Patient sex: M
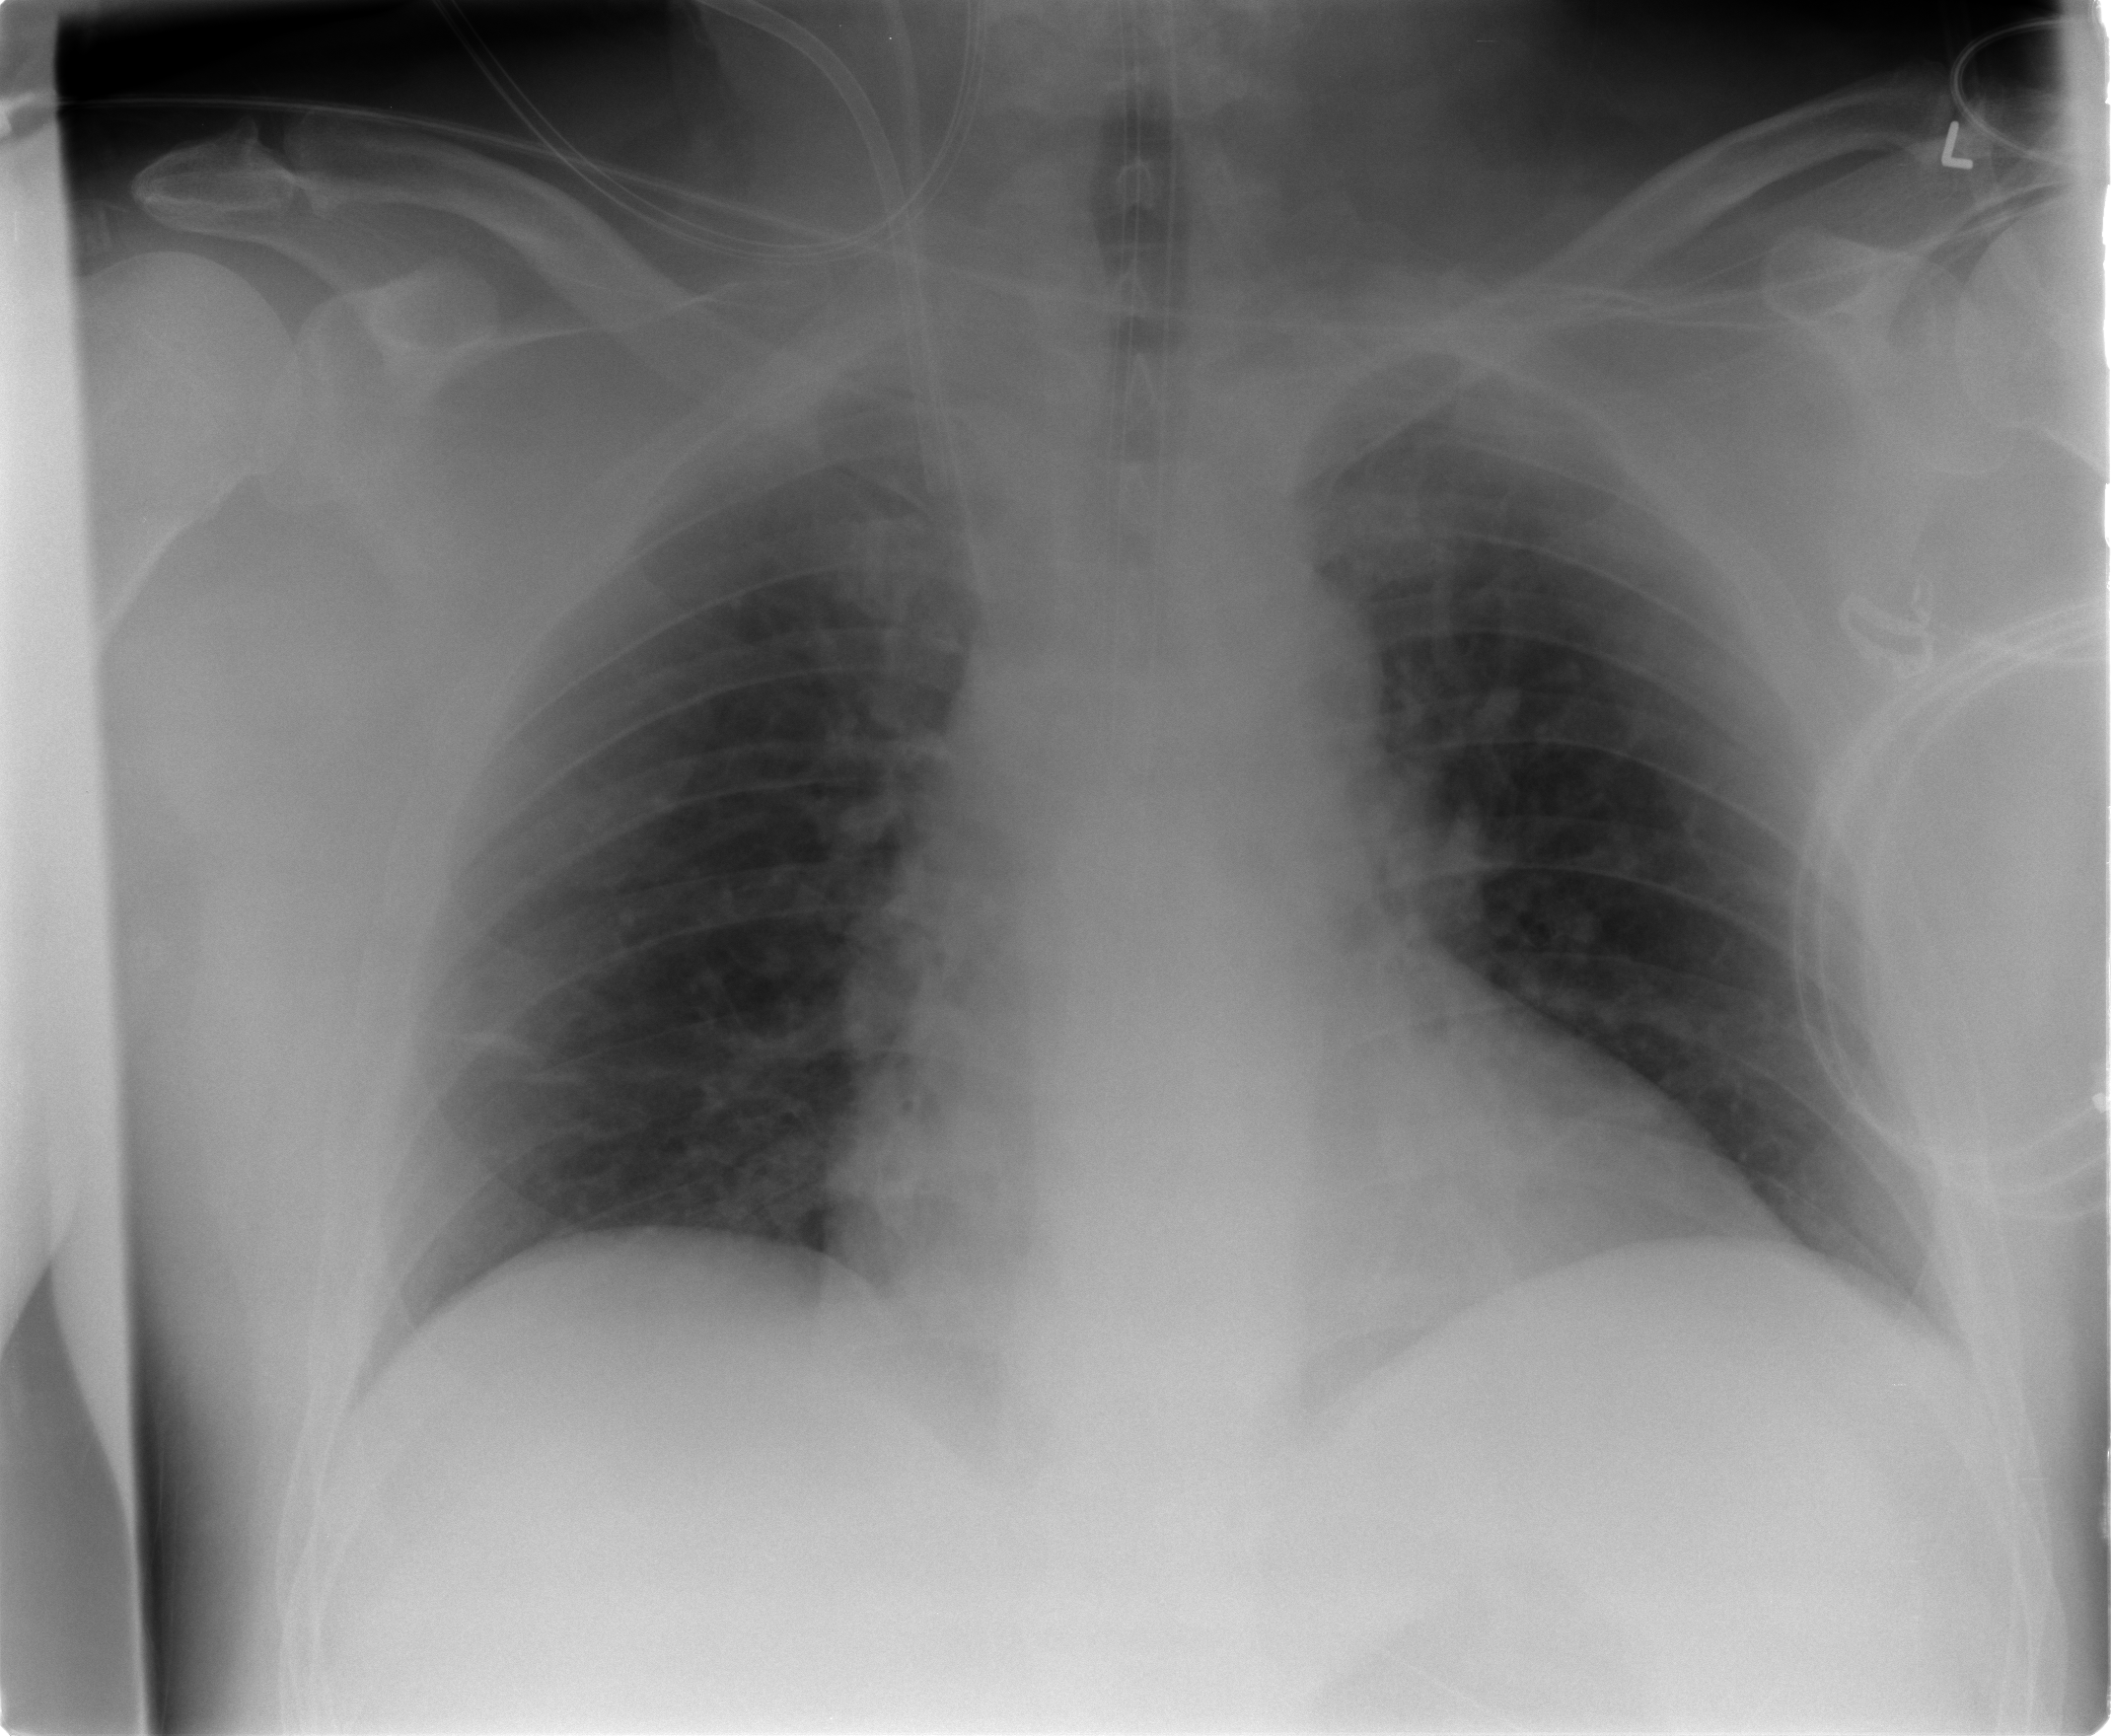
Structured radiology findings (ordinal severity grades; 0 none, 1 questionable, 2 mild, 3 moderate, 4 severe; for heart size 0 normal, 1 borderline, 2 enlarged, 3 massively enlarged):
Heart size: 2
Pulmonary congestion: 2
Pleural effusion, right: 0
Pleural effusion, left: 0
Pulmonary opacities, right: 0
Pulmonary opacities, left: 0
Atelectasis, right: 2
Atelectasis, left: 2